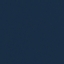
Land use / land cover class: SeaLake